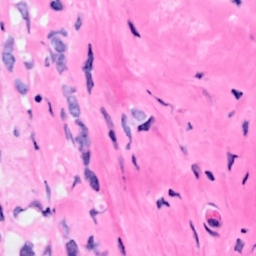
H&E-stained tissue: Breast